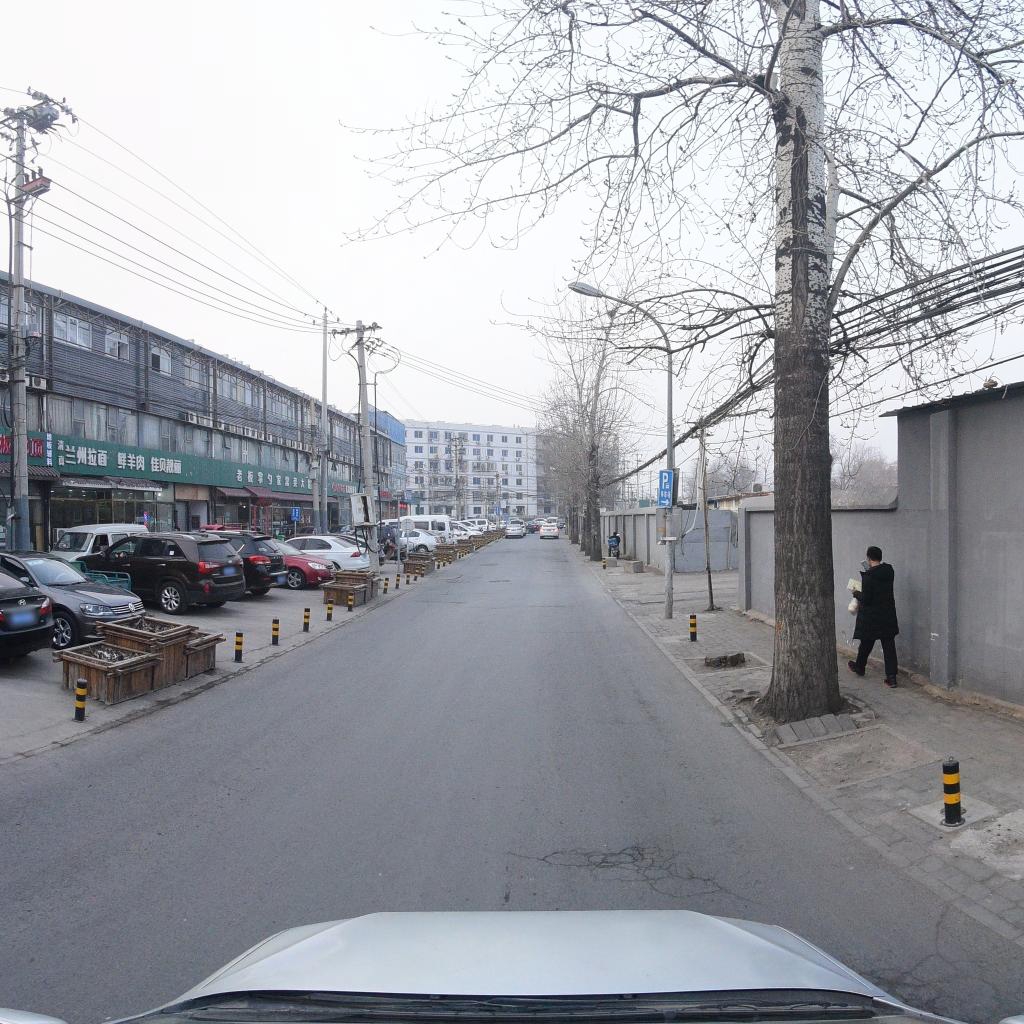
Region: Fengtai
Road damage annotations: alligator crack, alligator crack